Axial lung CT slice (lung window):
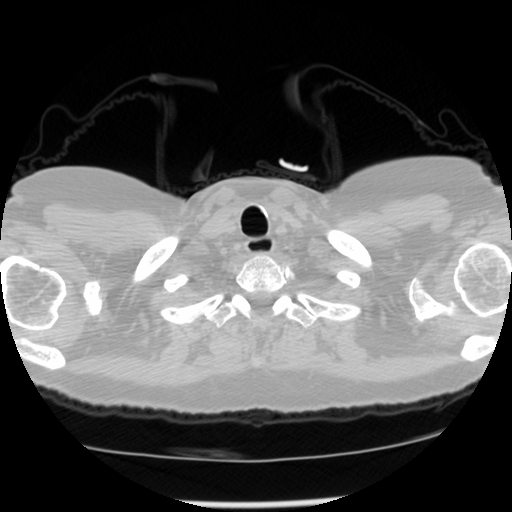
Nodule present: no